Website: home-depot
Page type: cart
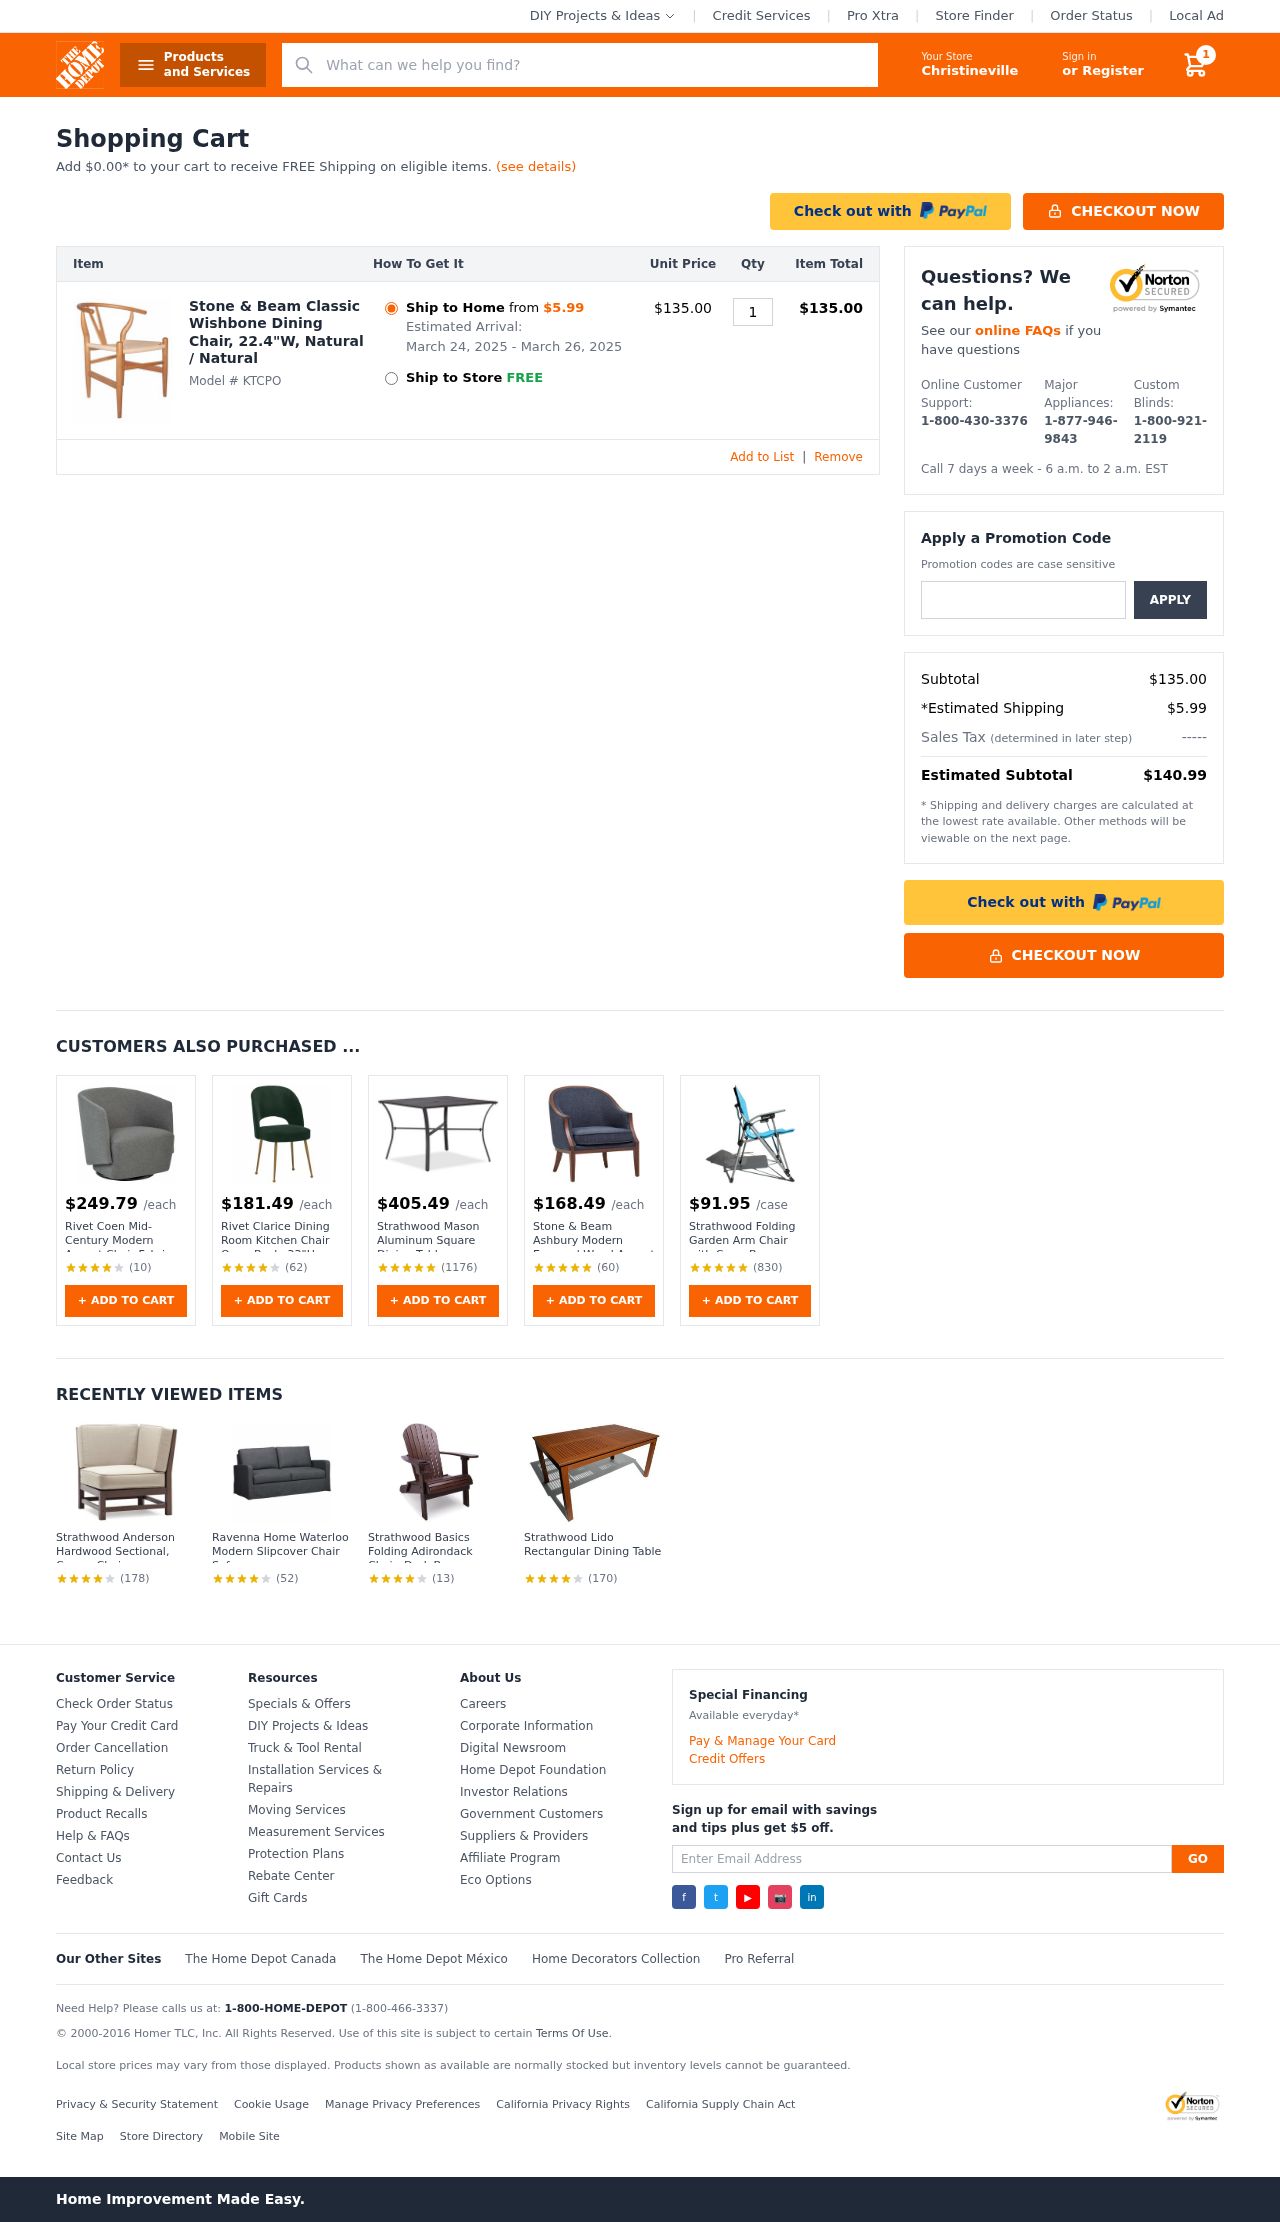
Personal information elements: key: PII_CITY
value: Christineville
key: PII_PROMO_CODE
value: CGKSAVE
Product elements: key: PRODUCT1_NAME
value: Stone & Beam Classic Wishbone Dining Chair, 22.4"W, Natural / Natural
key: PRODUCT1_PRICE
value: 135
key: PRODUCT1_QUANTITY
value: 1
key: PRODUCT2_PRICE
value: $249.79
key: PRODUCT2_NAME
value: Rivet Coen Mid-Century Modern Accent Chair Fabric
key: PRODUCT2_NUM_RATINGS
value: (10)
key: PRODUCT3_PRICE
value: $181.49
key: PRODUCT3_NAME
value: Rivet Clarice Dining Room Kitchen Chair Open Back, 33"H
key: PRODUCT3_NUM_RATINGS
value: (62)
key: PRODUCT4_PRICE
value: $405.49
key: PRODUCT4_NAME
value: Strathwood Mason Aluminum Square Dining Table
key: PRODUCT4_NUM_RATINGS
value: (1176)
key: PRODUCT5_PRICE
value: $168.49
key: PRODUCT5_NAME
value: Stone & Beam Ashbury Modern Exposed Wood Accent Chair
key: PRODUCT5_NUM_RATINGS
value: (60)
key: PRODUCT6_PRICE
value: $91.95
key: PRODUCT6_NAME
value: Strathwood Folding Garden Arm Chair with Carry Bag, Caribbean Blue
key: PRODUCT6_NUM_RATINGS
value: (830)
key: PRODUCT7_NAME
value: Strathwood Anderson Hardwood Sectional, Corner Chair
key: PRODUCT7_NUM_RATINGS
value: (178)
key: PRODUCT8_NAME
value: Ravenna Home Waterloo Modern Slipcover Chair Sofa
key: PRODUCT8_NUM_RATINGS
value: (52)
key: PRODUCT9_NAME
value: Strathwood Basics Folding Adirondack Chair, Dark Brown
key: PRODUCT9_NUM_RATINGS
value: (13)
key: PRODUCT10_NAME
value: Strathwood Lido Rectangular Dining Table
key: PRODUCT10_NUM_RATINGS
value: (170)
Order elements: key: ORDER_NUM_ITEMS
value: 1
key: AMOUNT_TO_FREE_SHIPPING
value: $0.00
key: ORDER_SHIPPING_DATE
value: March 24, 2025
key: ORDER_DELIVERY_DATE
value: March 26, 2025
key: ORDER_ITEM_TOTAL
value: $135.00
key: ORDER_SUBTOTAL
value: $135.00
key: ORDER_SHIPPING_COST
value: $5.99
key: ORDER_TOTAL
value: $140.99
Search elements: key: HEADER_SEARCH
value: What can we help you find?